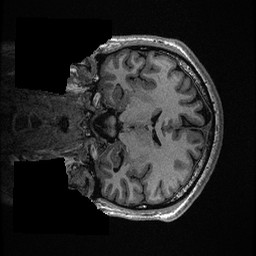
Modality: T1w
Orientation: coronal
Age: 44
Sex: male
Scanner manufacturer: ge
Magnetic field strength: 3 T
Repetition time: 0.006952 s
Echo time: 0.00292 s